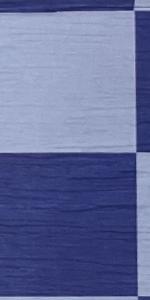
Label: Empty